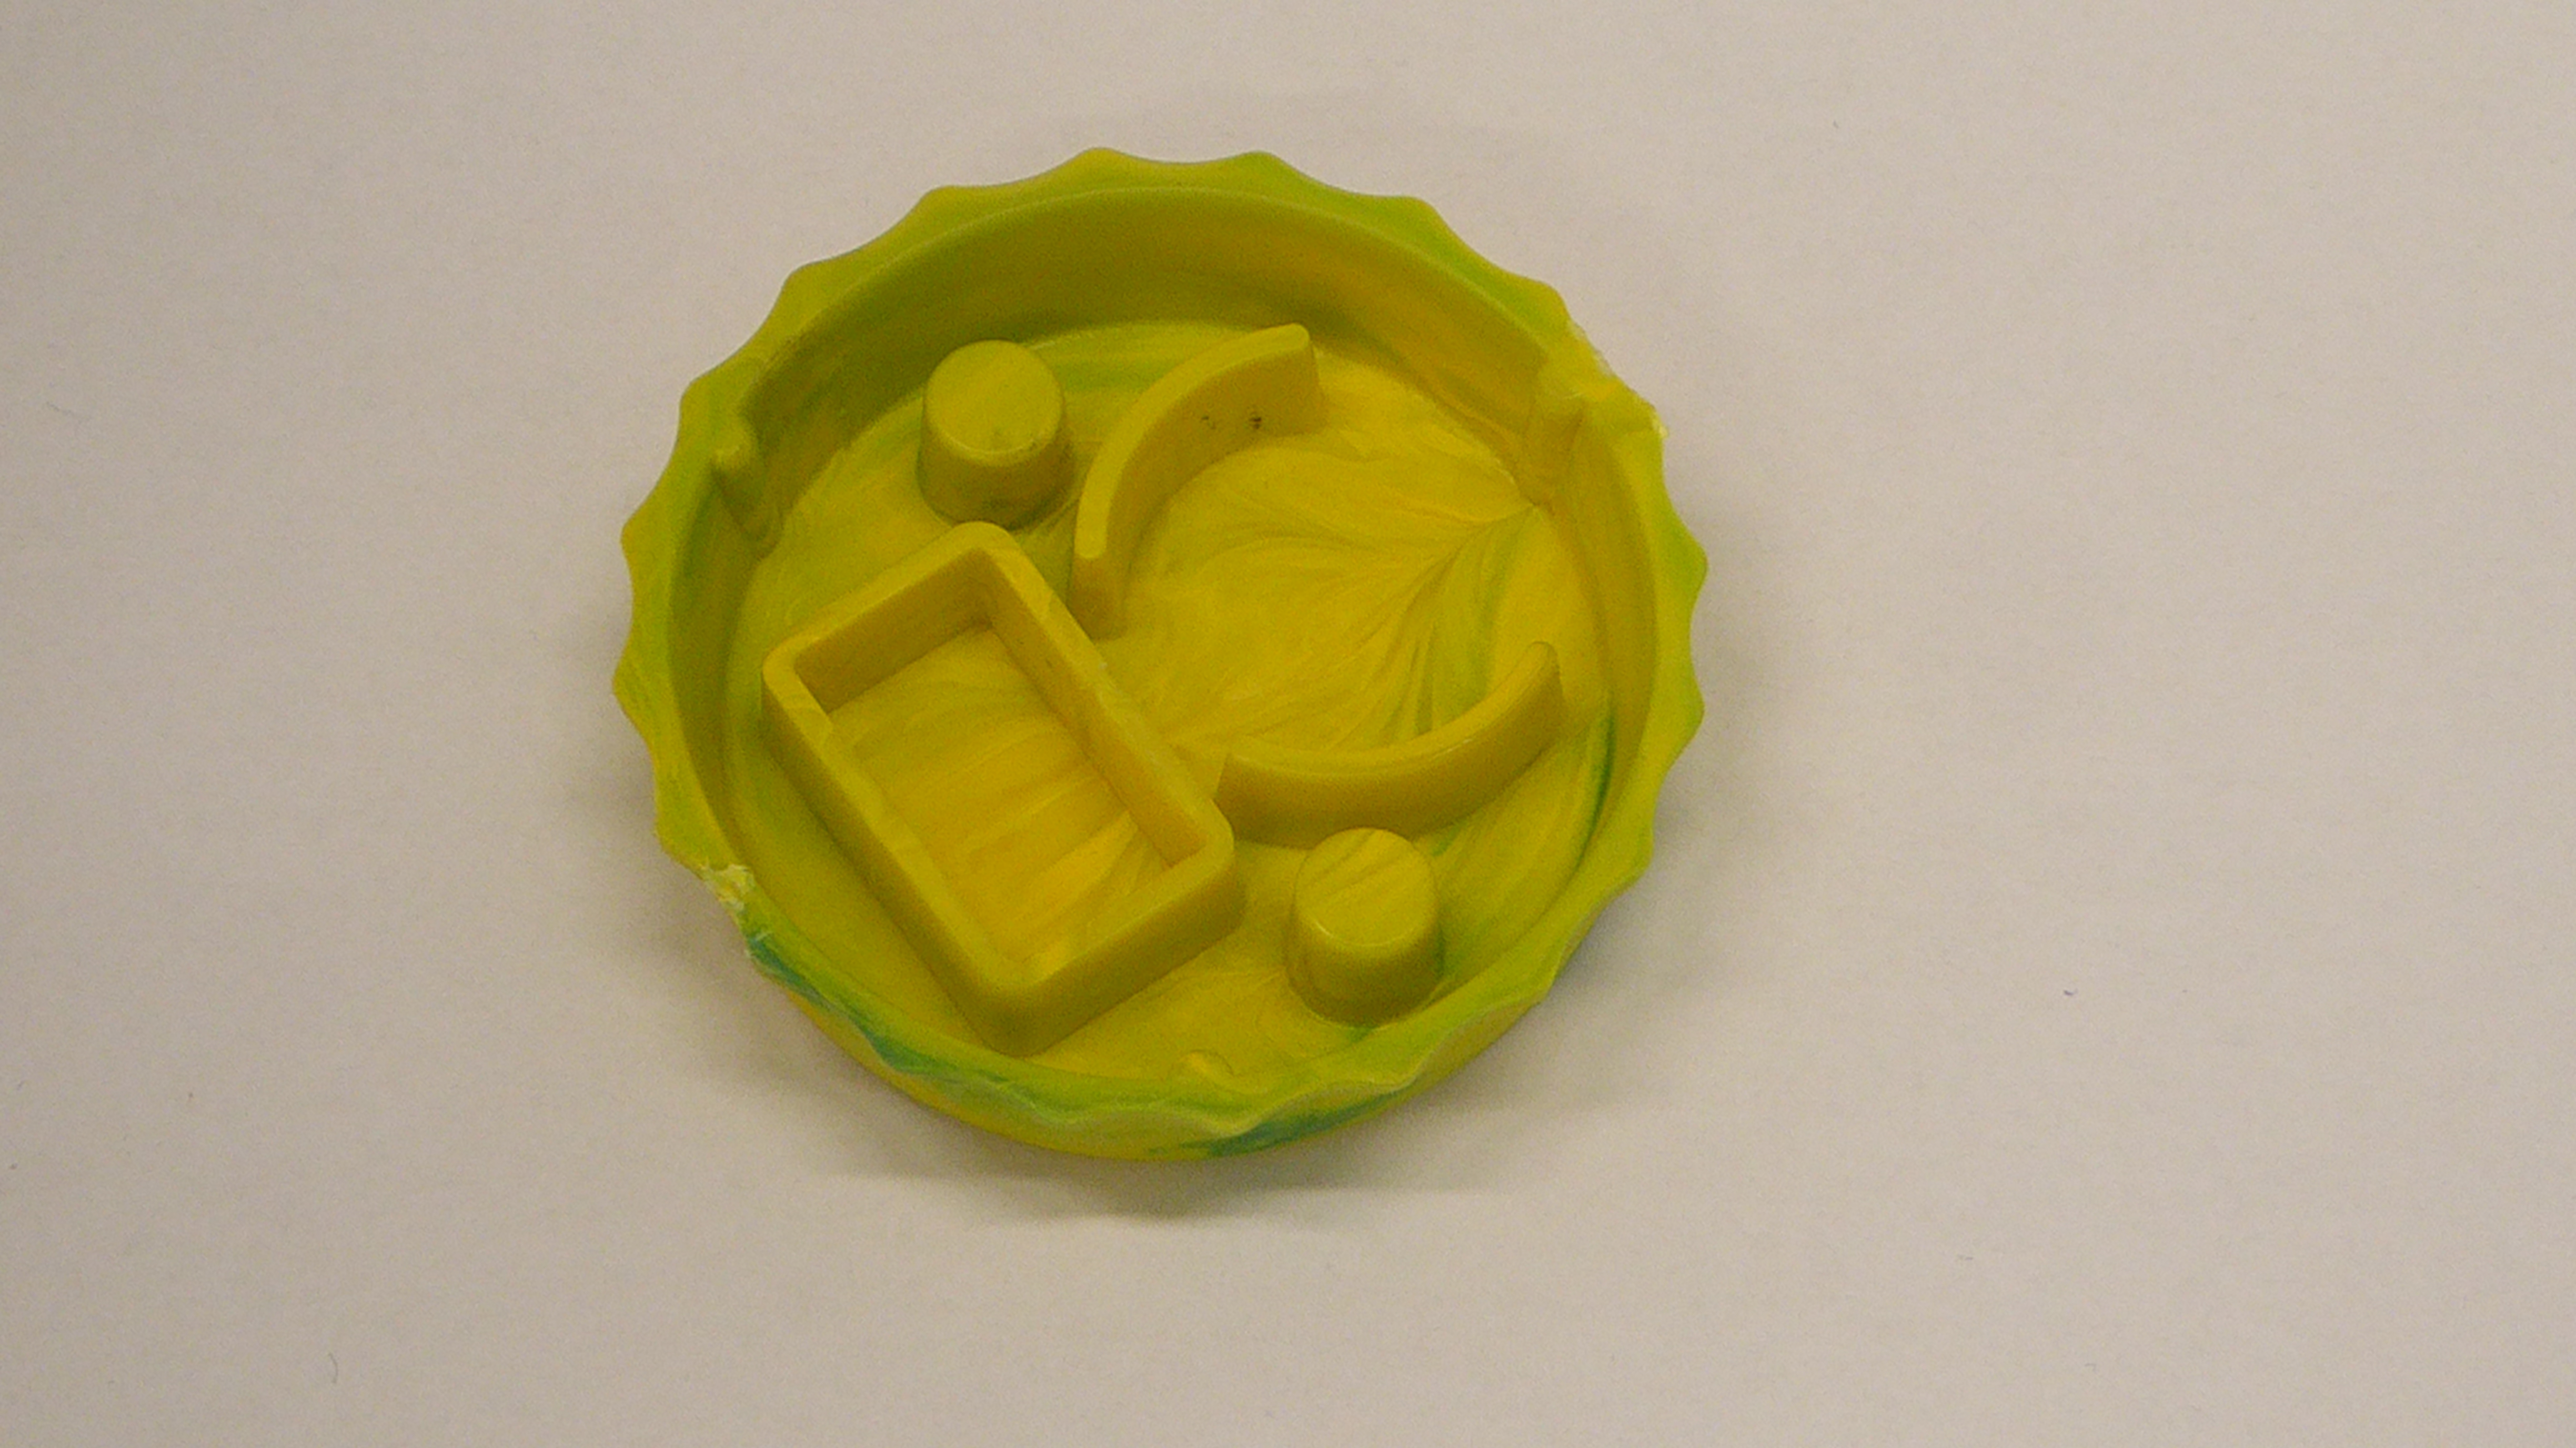
Label: Bottle Opener - Cover